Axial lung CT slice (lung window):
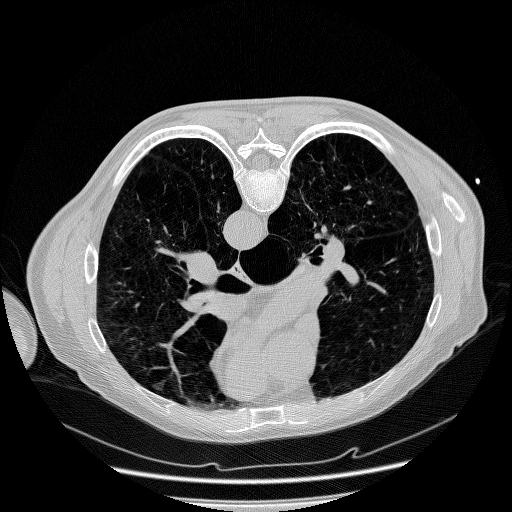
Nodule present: no